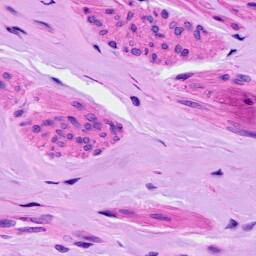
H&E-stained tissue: Ovarian